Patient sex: M
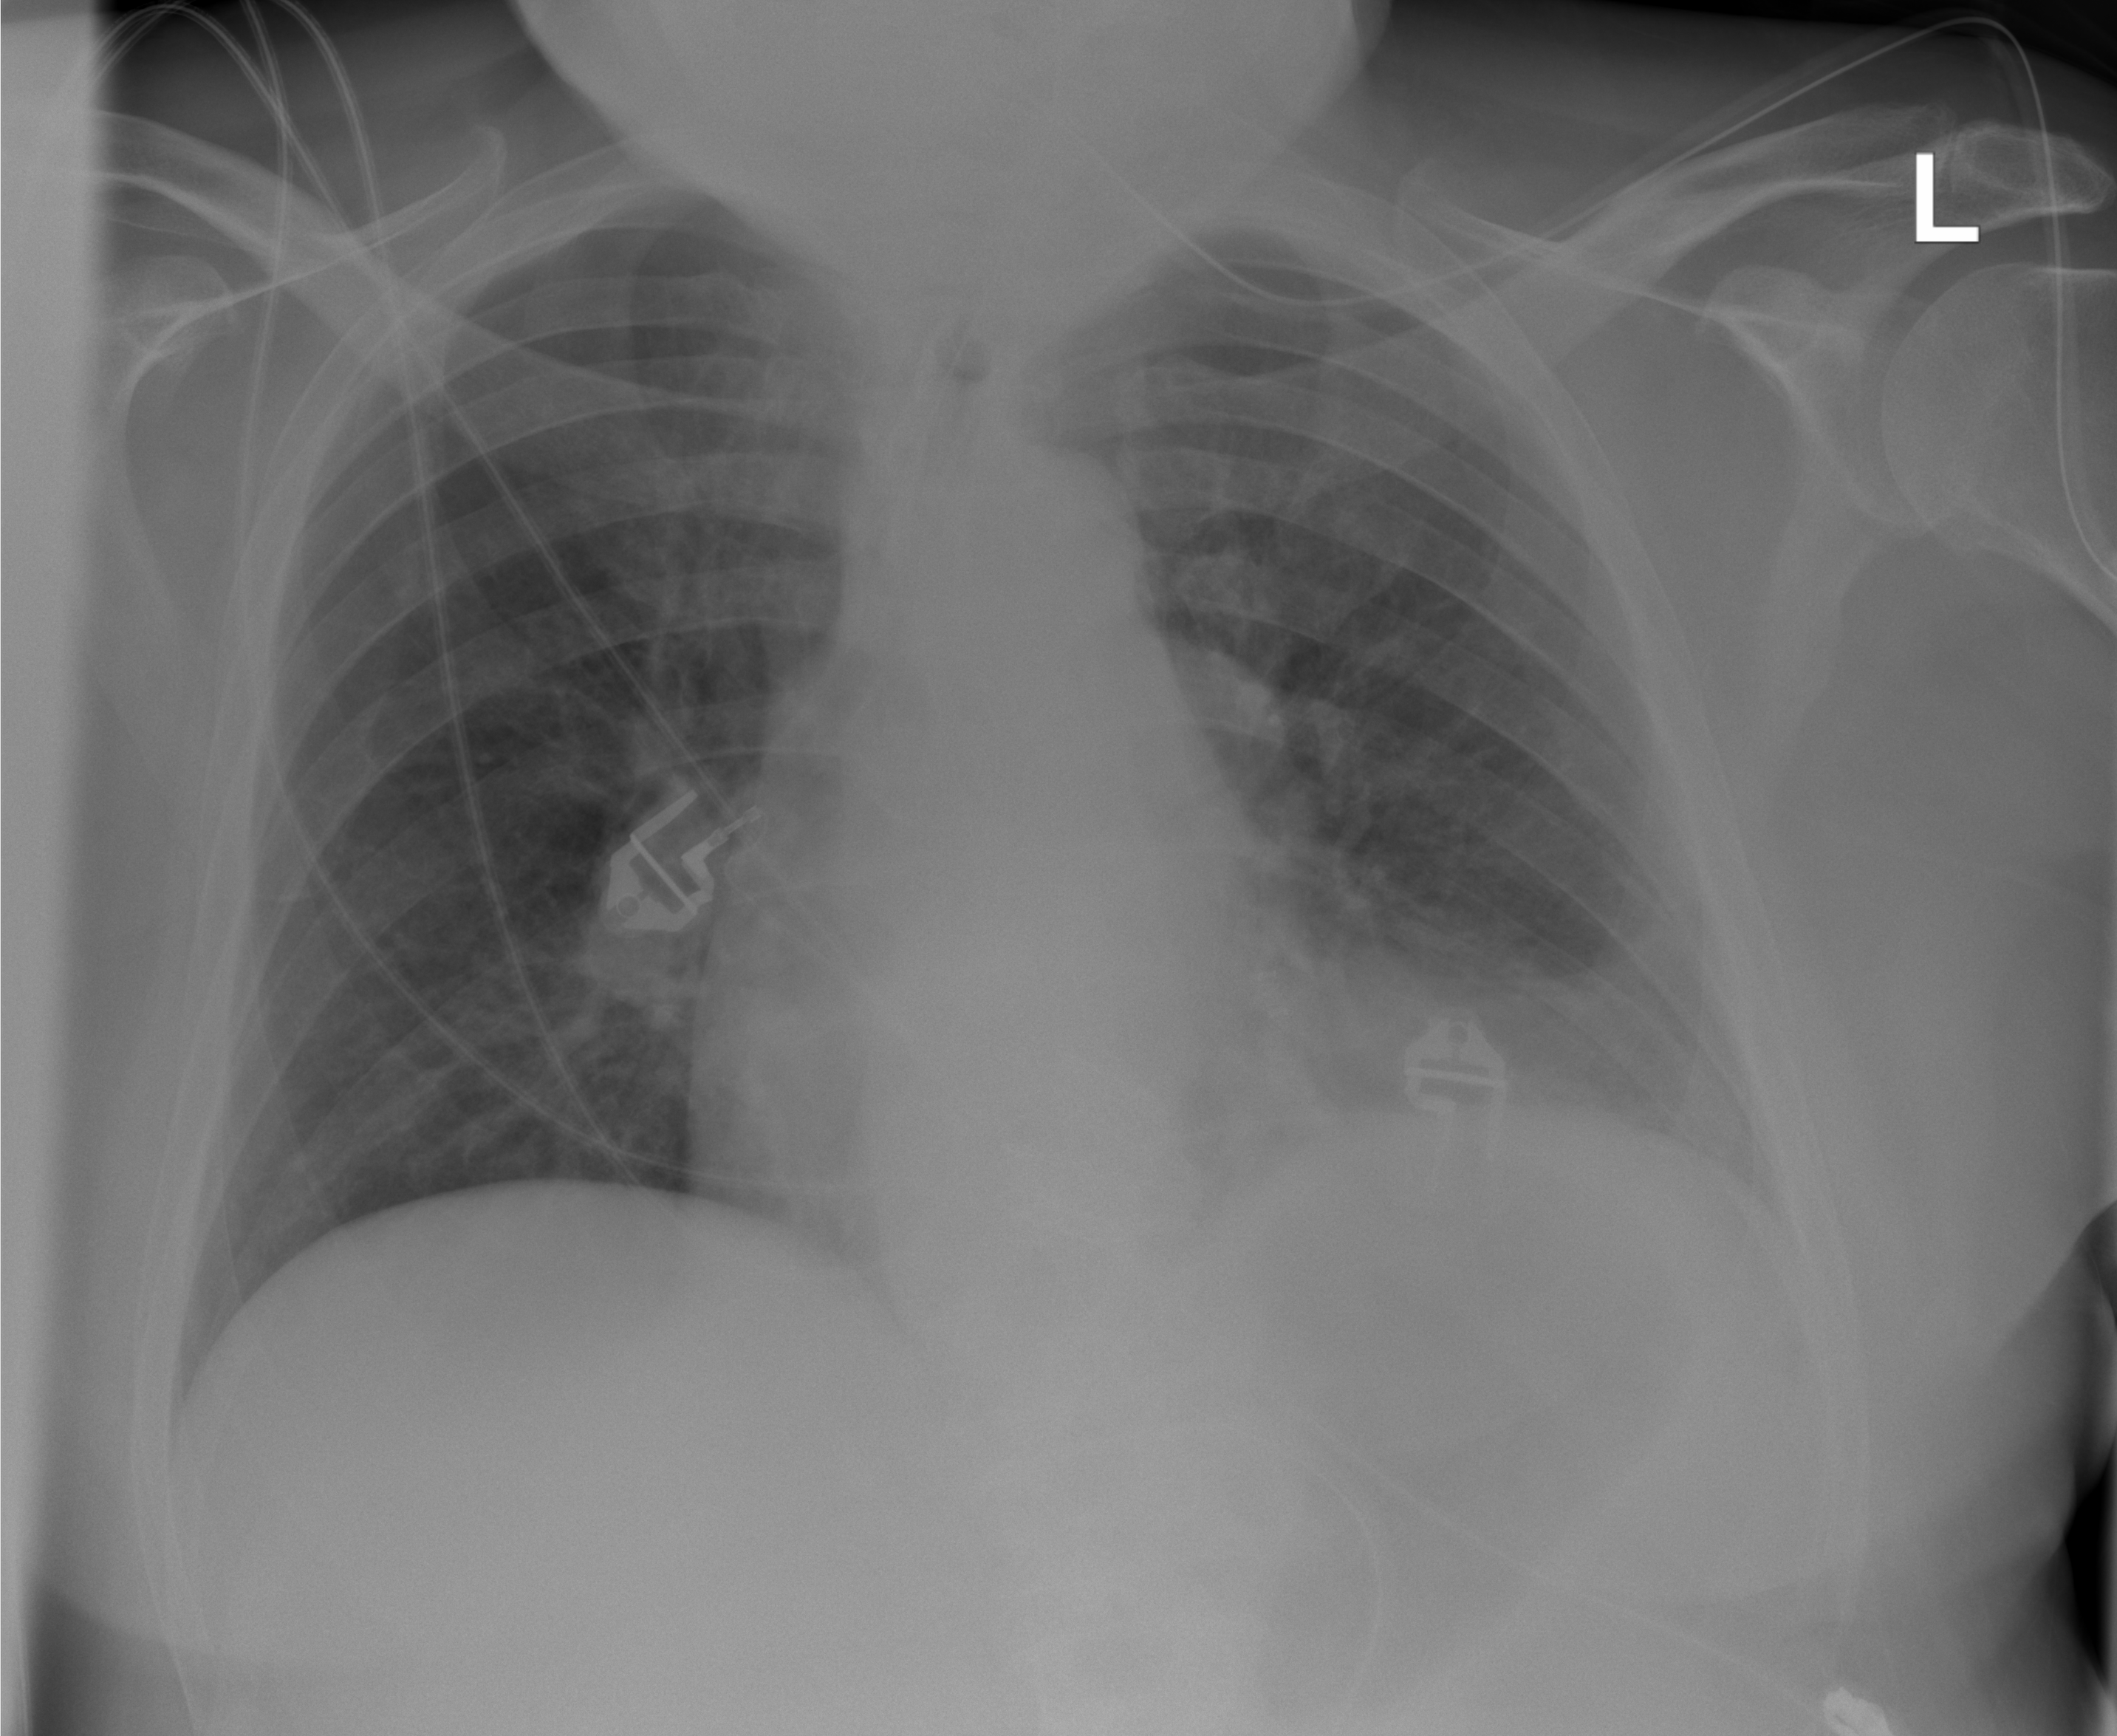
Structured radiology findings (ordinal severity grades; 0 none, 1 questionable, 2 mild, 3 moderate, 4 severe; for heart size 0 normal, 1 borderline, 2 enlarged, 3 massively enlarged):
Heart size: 2
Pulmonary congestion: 2
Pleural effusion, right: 0
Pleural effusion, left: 2
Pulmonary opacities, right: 0
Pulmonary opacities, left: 0
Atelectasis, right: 0
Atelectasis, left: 2